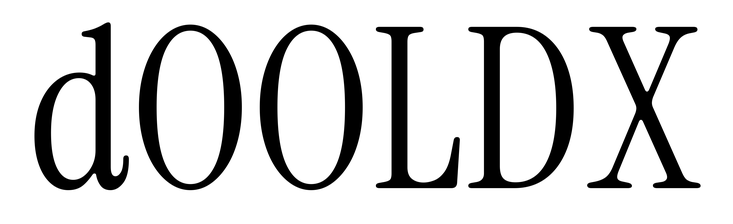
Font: InstrumentSerif-Regular